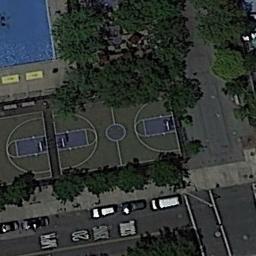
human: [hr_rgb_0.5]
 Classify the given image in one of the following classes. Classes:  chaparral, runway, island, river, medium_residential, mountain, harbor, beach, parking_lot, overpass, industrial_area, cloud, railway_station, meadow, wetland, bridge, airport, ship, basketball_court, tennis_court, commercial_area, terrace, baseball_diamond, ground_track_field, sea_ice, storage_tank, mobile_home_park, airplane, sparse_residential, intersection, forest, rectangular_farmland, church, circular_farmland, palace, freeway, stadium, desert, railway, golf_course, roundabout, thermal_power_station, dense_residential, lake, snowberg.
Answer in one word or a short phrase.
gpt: basketball_court